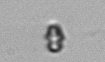
Label: Heterocapsa_rotundata